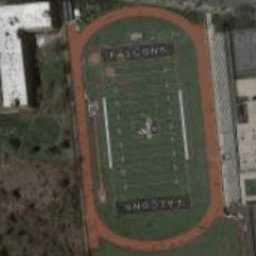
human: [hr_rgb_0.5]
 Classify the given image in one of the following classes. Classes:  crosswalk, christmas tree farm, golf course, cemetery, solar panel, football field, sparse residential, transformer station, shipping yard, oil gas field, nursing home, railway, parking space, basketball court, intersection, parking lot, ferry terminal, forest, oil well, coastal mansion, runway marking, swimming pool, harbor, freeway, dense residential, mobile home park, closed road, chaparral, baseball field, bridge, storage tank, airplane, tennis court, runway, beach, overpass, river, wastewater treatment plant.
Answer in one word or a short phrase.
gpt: football field